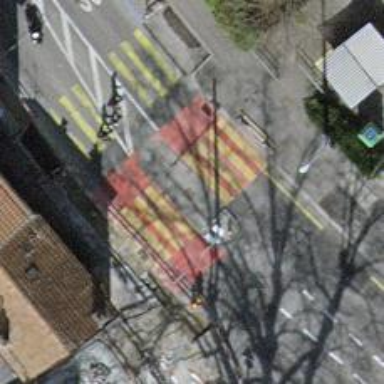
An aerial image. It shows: Uncontrolled zebra crossing with central island.